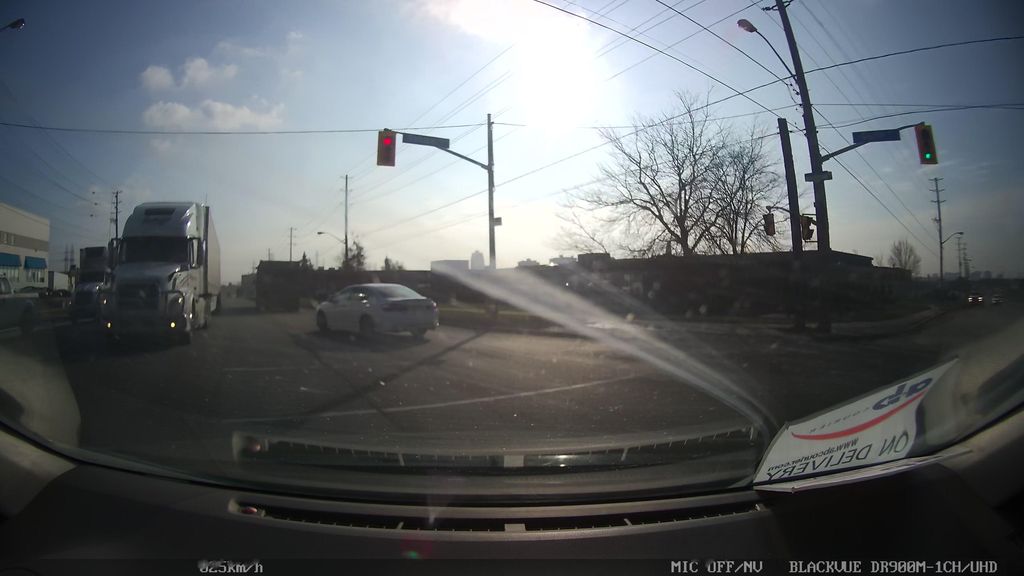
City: toronto